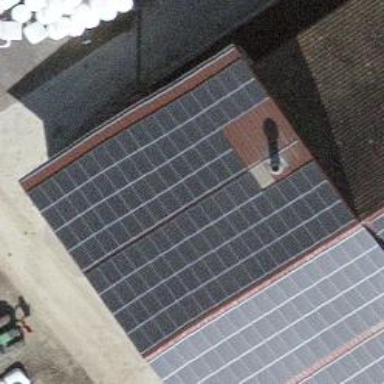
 consisting of solar photovoltaic panels."